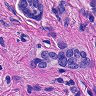
Metastatic tissue present: yes